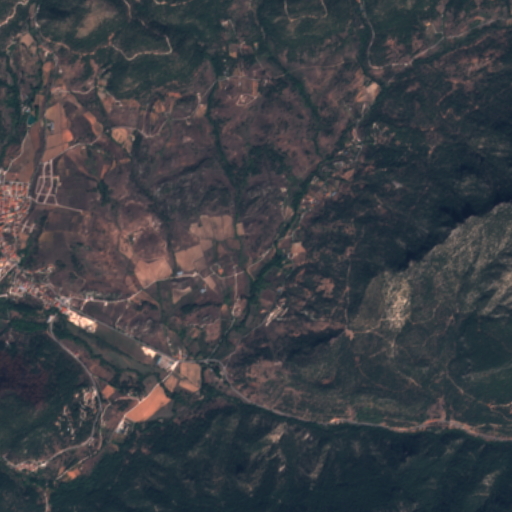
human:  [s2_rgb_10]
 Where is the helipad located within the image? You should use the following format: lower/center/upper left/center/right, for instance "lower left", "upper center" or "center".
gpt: The helipad is located in the center left of the image.
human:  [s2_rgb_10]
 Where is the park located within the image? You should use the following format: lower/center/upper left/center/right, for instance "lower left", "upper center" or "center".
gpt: The park is located in the upper left of the image.
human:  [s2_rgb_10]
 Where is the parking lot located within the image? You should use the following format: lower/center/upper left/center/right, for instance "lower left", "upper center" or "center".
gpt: The parking lot is located in the lower left of the image.
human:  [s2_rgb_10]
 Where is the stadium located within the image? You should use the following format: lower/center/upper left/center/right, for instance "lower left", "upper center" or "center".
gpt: The stadium is located in the center left of the image.
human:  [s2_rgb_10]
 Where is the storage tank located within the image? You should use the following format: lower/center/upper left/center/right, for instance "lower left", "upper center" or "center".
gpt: The storage tank is located in the upper left of the image.
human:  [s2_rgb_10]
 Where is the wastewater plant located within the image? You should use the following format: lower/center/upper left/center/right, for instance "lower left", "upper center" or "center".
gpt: The wastewater plant is located in the lower center of the image.
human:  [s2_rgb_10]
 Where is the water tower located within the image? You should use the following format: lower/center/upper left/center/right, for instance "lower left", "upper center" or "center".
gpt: The water tower is located in the upper left of the image.
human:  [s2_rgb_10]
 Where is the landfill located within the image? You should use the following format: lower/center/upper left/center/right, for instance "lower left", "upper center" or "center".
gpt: There is no landfill in the image.